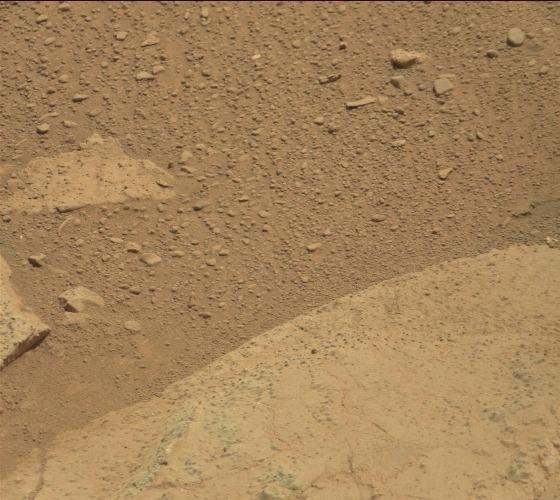
Terrain classes present: Bedrock, Gravel / Sand / Soil, Rock